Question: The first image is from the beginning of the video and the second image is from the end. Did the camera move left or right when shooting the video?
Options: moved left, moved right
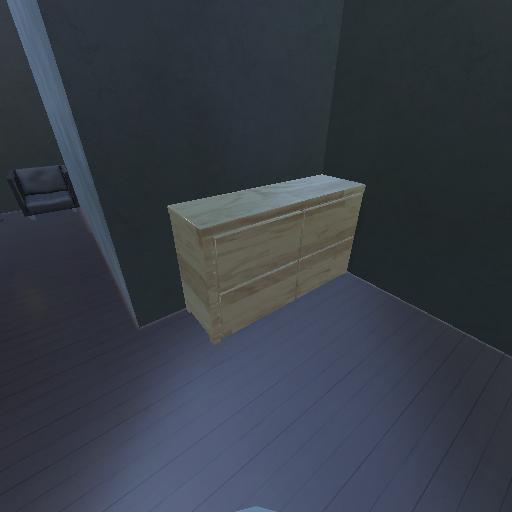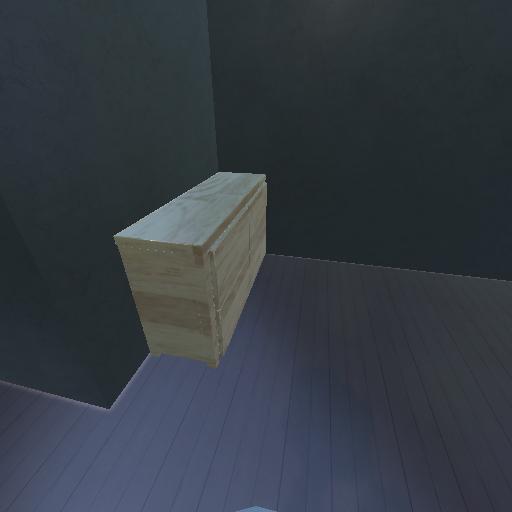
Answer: moved left